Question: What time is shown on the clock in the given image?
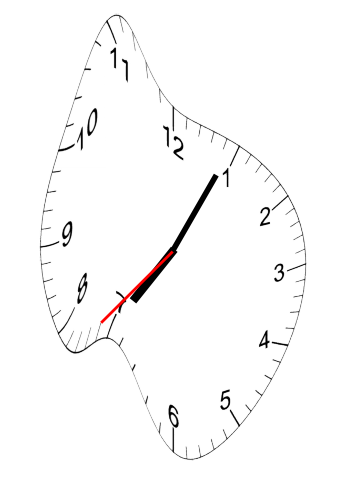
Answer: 07:04:37